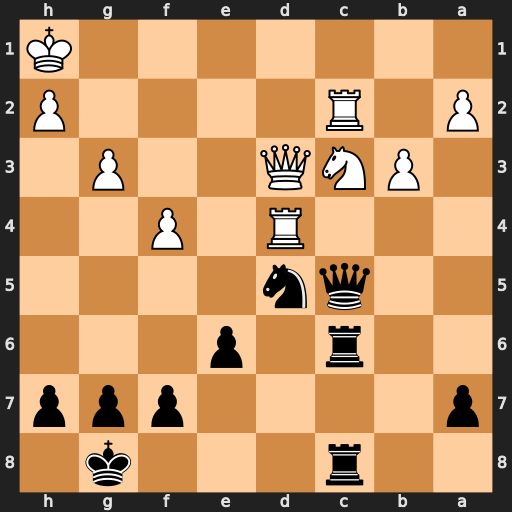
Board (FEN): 2r3k1/p4ppp/2r1p3/2qn4/3R1P2/1PNQ2P1/P1R4P/7K
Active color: b
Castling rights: -
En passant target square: -
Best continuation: Qf8 Nxd5 Rxc2